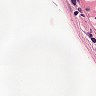
Metastatic tissue present: no